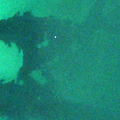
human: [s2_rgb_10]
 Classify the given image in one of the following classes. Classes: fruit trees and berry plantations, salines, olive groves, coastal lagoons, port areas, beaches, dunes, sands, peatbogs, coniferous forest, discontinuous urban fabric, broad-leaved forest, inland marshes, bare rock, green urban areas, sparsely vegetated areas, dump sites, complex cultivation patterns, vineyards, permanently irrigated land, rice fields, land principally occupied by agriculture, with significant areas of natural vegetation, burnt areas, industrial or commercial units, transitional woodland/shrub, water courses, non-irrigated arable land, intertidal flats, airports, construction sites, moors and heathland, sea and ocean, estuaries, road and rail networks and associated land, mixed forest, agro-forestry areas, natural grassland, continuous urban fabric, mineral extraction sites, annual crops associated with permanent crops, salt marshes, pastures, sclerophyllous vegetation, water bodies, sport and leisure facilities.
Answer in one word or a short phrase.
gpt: sea and ocean